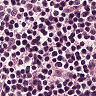
Metastatic tissue present: no